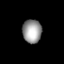
Tissue: lung
Cell type: Endothelial cells
Senescence score: 0.7328
Nuclear area (px): 442
Mean DAPI intensity: 152.538